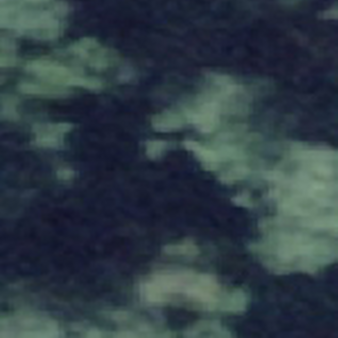
Label: other